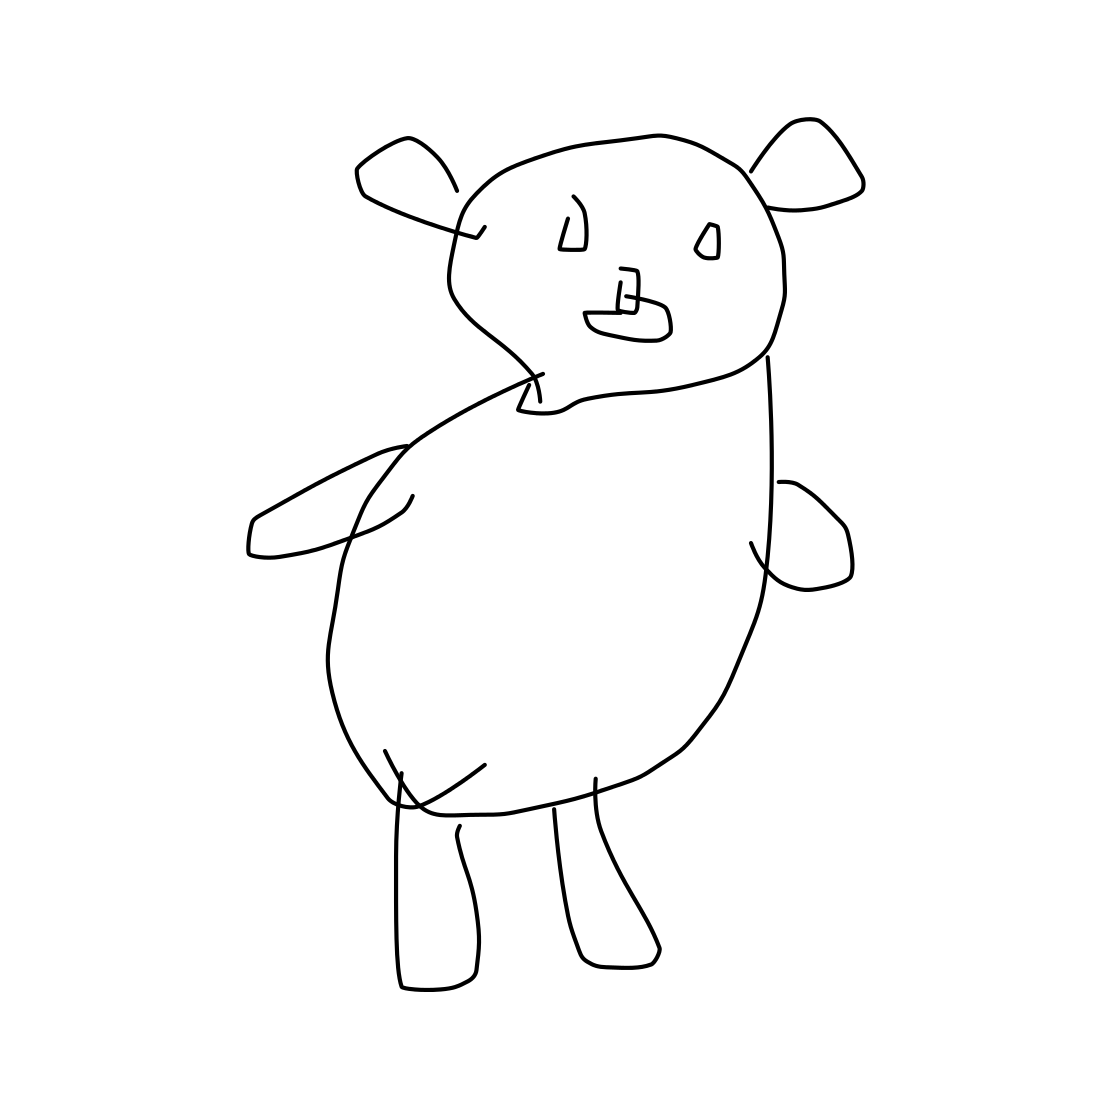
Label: teddy-bear